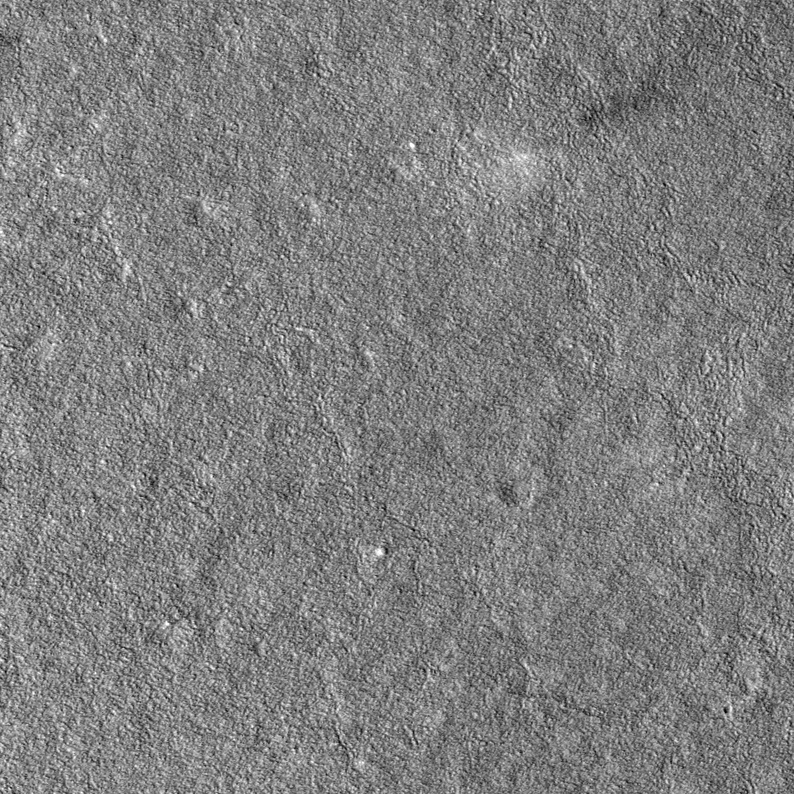
Label: dustdevil